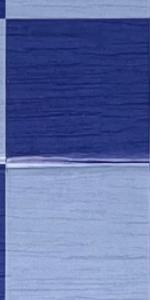
Label: Empty